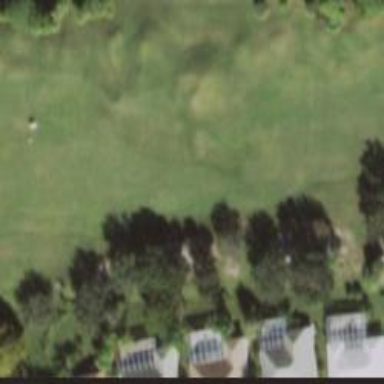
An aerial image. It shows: View of golf hole.